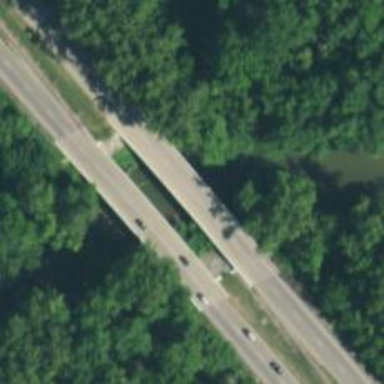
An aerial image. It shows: Bridge over trunk highway with expressway.